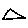
Label: triangle